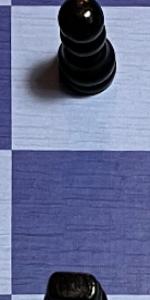
Label: Empty